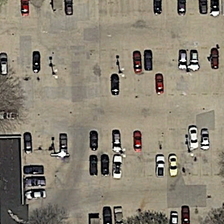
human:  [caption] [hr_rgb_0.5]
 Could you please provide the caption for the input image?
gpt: some cars are scattered in a parking lot near several green trees .

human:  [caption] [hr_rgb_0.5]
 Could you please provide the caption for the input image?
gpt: some cars are scattered in a parking lot near several green trees .

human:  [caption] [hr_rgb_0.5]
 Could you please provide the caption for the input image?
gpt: some cars are scattered in a parking lot near several green trees .

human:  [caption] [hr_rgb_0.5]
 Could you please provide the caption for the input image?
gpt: some cars are scattered in a parking lot near several green trees .

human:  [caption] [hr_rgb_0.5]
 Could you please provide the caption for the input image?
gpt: some cars are scattered in a parking lot near several green trees .